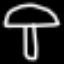
Label: mushroom